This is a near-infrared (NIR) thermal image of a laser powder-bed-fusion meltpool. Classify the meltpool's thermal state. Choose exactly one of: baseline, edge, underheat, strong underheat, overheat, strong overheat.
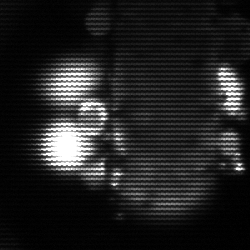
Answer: strong underheat